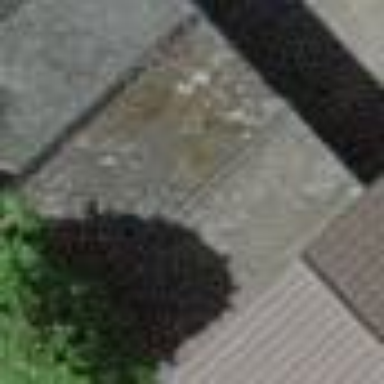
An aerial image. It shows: Garage building.